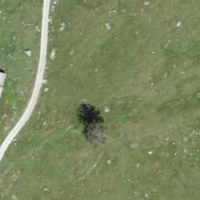
EUNIS habitat code: 26
Species observed at this site:
Chamaenerion angustifolium
Gentianella campestris
Phoenicurus phoenicurus